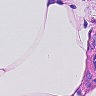
Metastatic tissue present: no